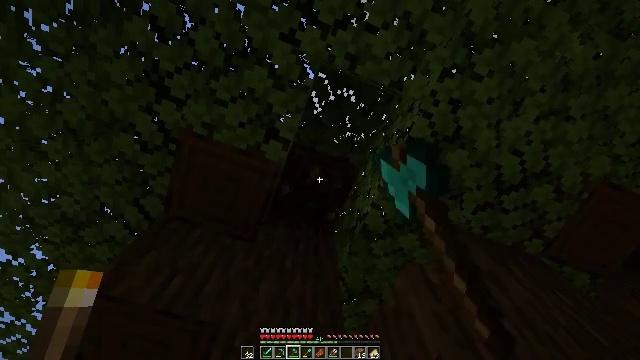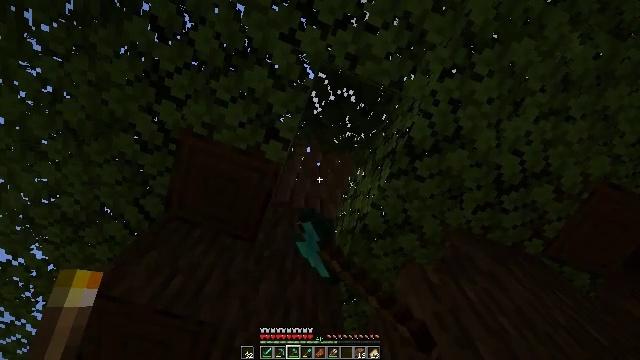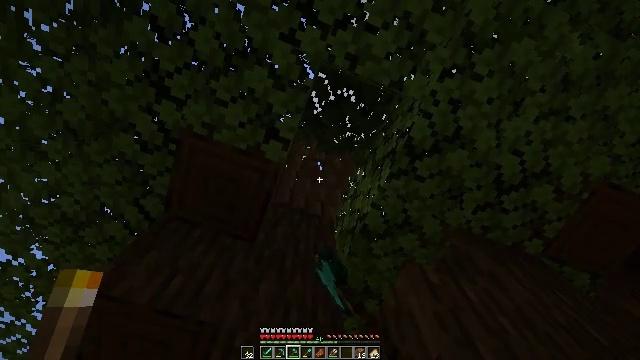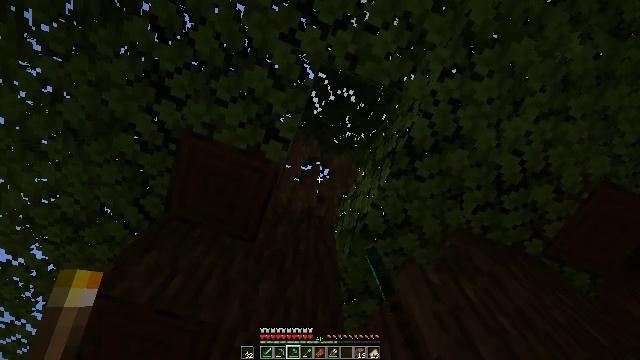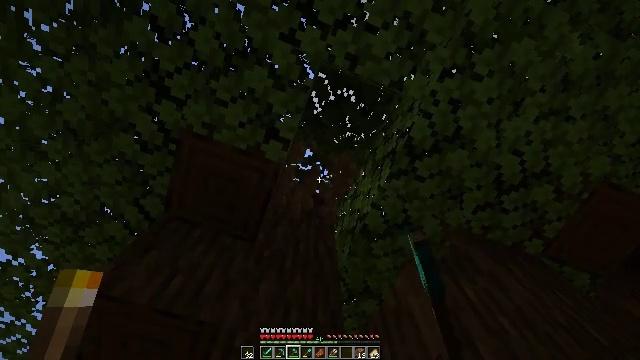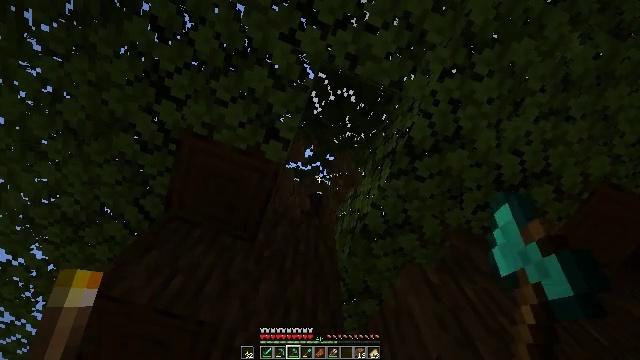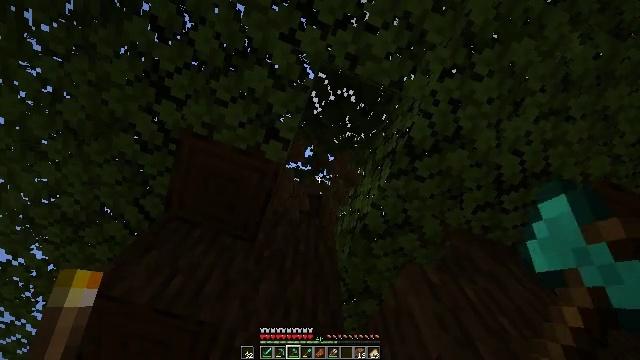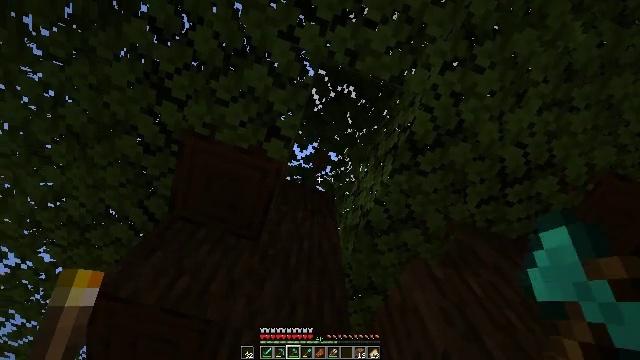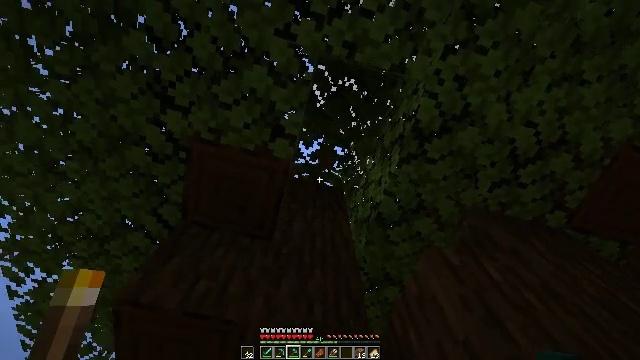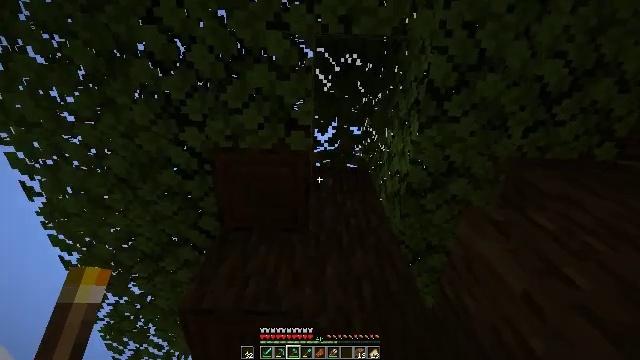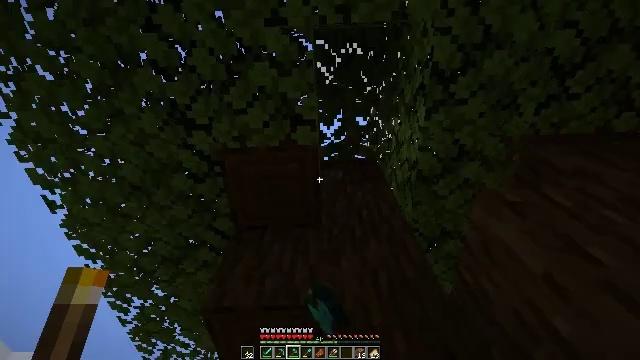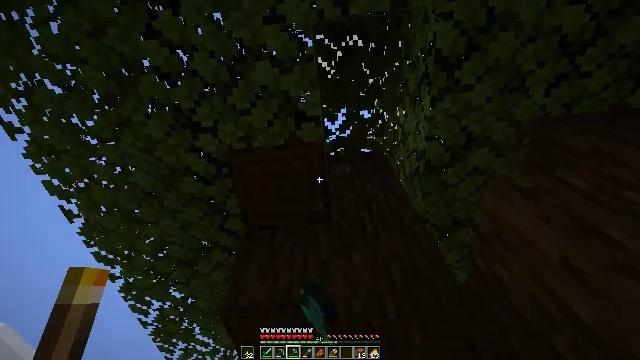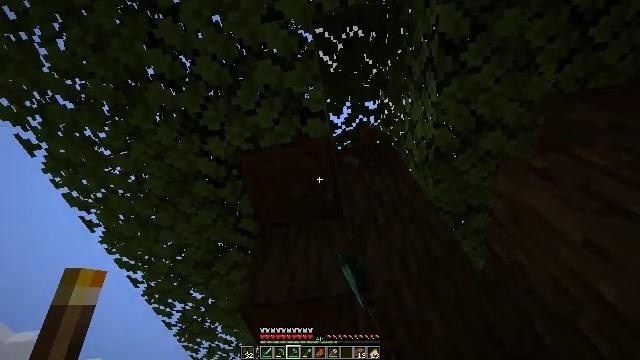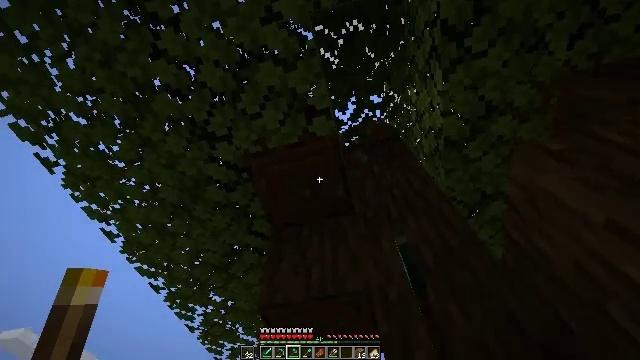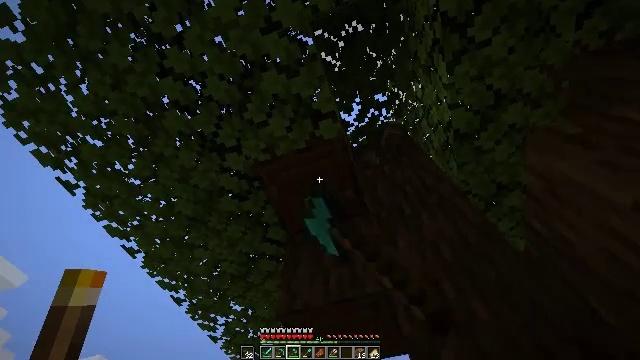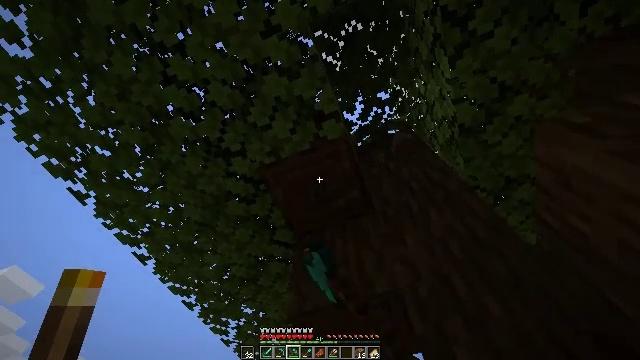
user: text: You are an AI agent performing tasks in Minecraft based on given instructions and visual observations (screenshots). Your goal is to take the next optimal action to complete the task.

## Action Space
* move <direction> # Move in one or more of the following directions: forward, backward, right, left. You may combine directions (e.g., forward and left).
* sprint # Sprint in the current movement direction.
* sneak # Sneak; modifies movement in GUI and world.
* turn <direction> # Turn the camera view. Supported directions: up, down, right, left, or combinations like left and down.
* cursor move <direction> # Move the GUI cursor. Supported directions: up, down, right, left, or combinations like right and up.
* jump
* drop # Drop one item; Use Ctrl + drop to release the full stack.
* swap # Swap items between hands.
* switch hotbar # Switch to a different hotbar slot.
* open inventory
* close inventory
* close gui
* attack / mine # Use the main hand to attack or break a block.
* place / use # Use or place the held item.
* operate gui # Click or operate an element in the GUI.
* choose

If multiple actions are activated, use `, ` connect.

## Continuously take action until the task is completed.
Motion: motion action
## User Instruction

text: Break the dark oak log in the forest.
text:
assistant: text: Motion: attack / mine
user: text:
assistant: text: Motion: attack / mine
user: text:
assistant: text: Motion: attack / mine
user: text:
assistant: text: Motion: attack / mine
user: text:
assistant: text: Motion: attack / mine
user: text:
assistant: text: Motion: attack / mine
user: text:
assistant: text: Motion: turn left, attack / mine
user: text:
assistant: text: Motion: turn left, attack / mine
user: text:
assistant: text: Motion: turn left and down, attack / mine
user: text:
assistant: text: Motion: turn left and down, attack / mine
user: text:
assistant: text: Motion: turn left, attack / mine
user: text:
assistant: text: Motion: turn left and down, attack / mine
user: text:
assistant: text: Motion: turn left, attack / mine
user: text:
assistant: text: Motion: turn left, attack / mine
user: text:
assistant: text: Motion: turn left, attack / mine
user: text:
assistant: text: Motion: attack / mine
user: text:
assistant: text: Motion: attack / mine
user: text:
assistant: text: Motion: attack / mine
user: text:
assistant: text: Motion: attack / mine
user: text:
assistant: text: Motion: attack / mine
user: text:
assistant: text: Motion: attack / mine
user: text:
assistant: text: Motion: attack / mine
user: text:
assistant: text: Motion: attack / mine
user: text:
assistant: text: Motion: attack / mine
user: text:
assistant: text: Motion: attack / mine
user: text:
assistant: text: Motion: attack / mine
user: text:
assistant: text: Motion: attack / mine
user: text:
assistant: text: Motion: turn right, attack / mine
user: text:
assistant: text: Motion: turn right, attack / mine
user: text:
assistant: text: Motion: turn right and up, attack / mine